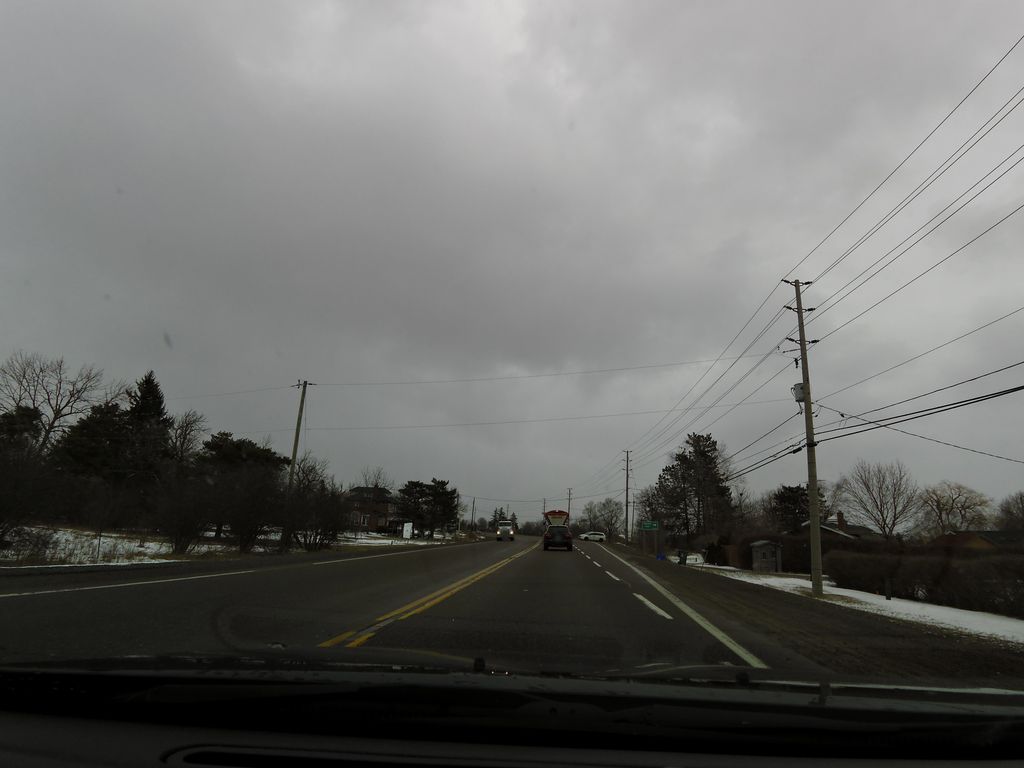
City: hamilton